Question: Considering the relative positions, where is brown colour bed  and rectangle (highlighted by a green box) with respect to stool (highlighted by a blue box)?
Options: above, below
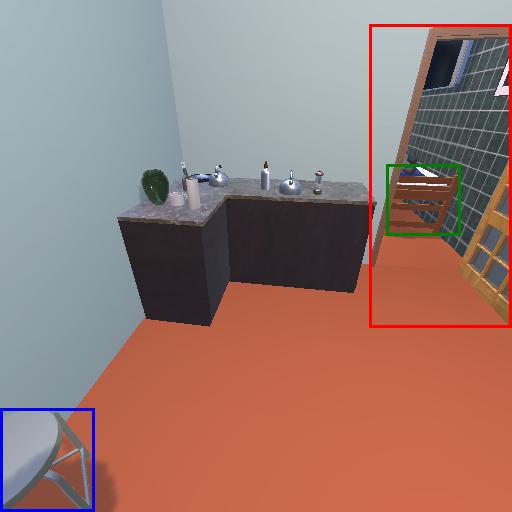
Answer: above